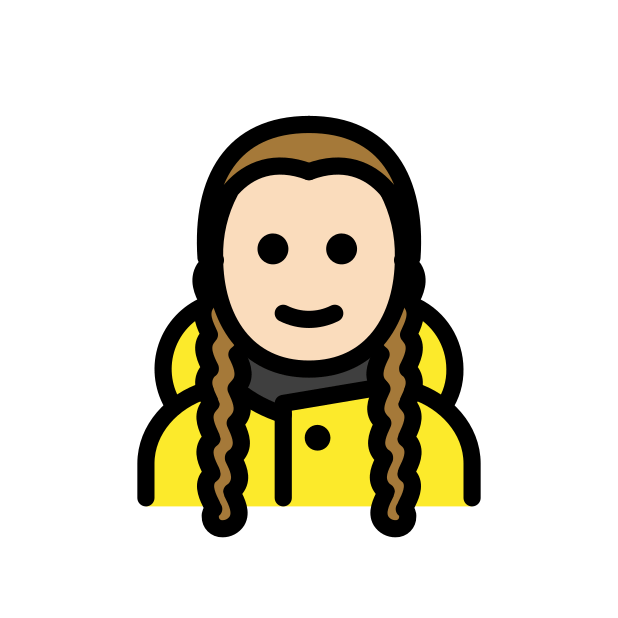
Greta Thunberg